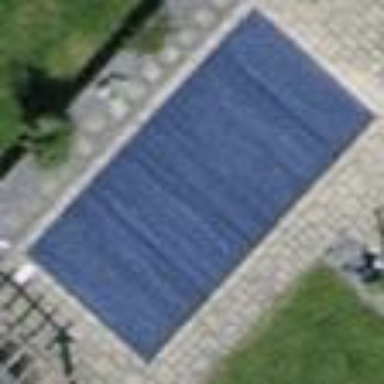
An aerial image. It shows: Swimming pool located in leisure land.